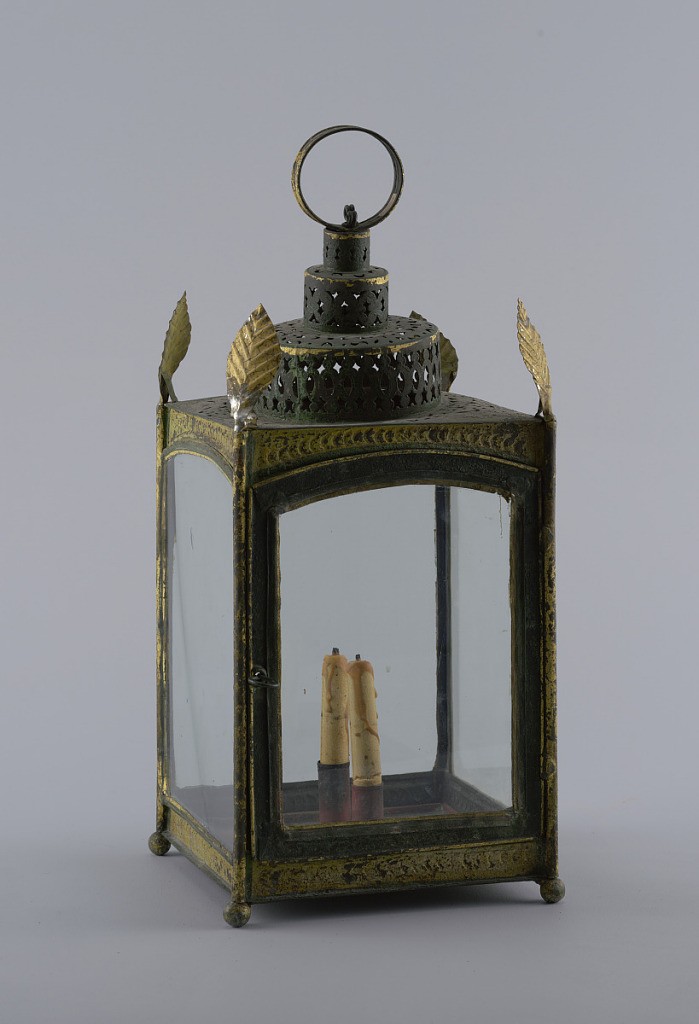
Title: Lantern
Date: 1765–66
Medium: Gilded tôle (iron, tin), glass
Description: Ebonized and gilded tôle square lantern. Small ball feet and circular stepped top with pierced pattern. At each upper corner, an upright gilded elm leaf. At top, a flat suspension ring. Square bottom inset with two candle holders painted red.